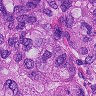
Metastatic tissue present: yes